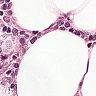
Metastatic tissue present: no